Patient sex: F
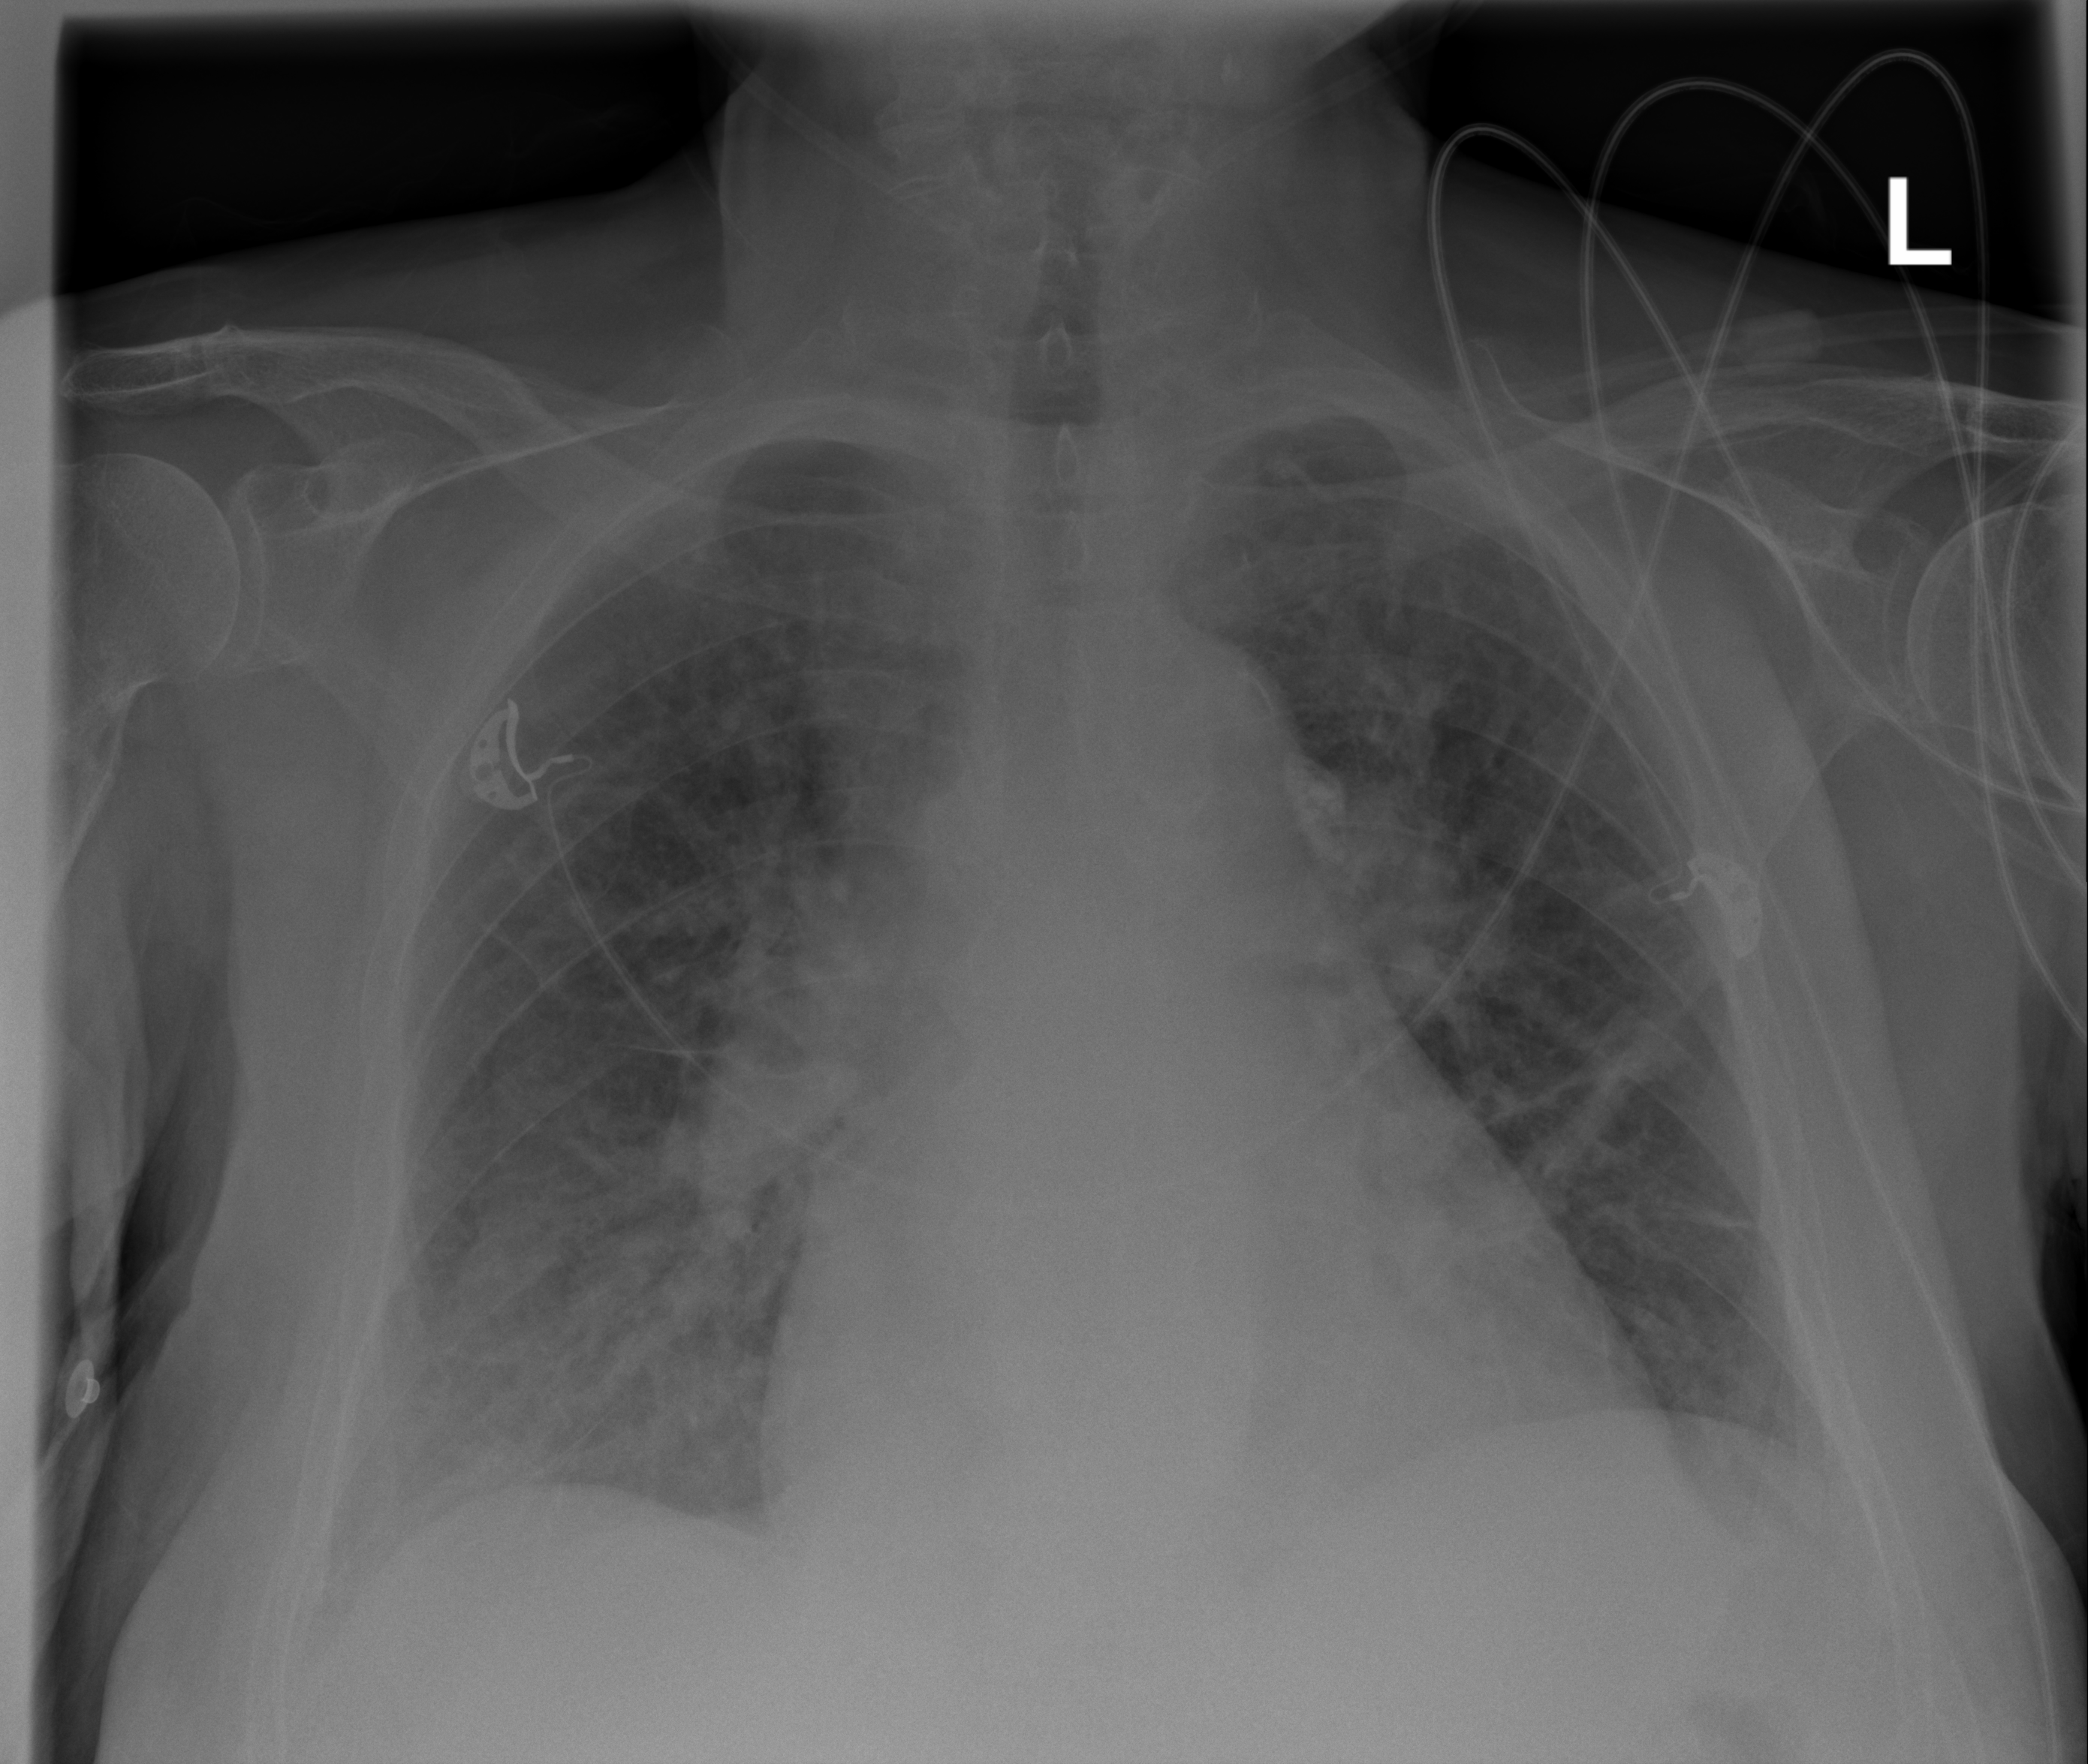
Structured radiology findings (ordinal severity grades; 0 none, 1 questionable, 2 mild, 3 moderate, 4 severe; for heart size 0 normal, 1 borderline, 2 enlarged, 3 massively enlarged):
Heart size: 2
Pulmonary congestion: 3
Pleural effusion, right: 2
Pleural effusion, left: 1
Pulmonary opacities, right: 3
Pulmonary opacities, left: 3
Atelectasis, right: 2
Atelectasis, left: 2